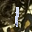
Label: 1